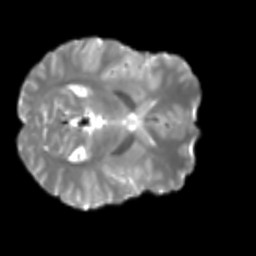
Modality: T2w
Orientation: axial
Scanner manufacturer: siemens
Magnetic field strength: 3 T
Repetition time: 4 s
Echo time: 0.0594 s